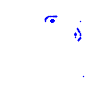
Particle: electron